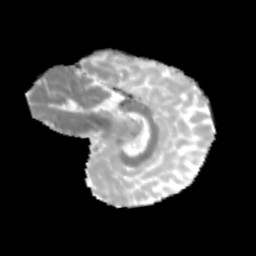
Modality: MD
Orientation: sagittal
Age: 12
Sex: female
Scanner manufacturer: siemens
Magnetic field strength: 3 T
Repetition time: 3.8 s
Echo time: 0.07 s